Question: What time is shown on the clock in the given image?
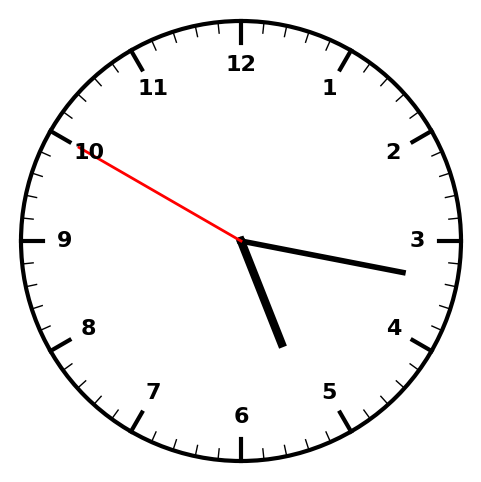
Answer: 05:16:50